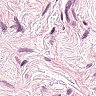
Metastatic tissue present: no